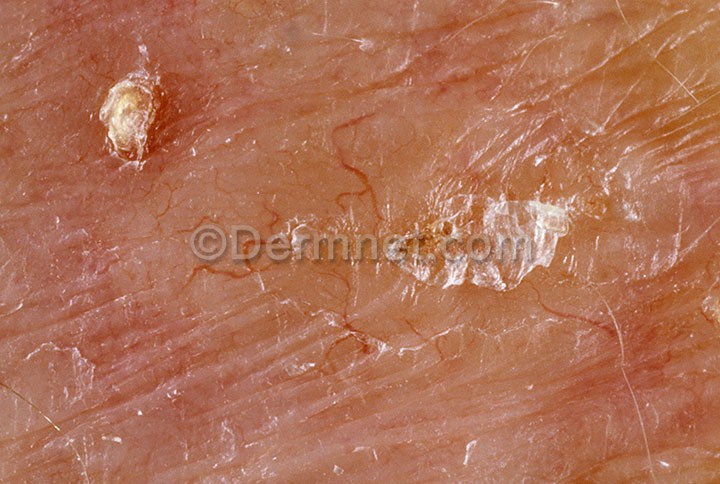
Disease: Actinic Keratosis Basal Cell Carcinoma and other Malignant Lesions